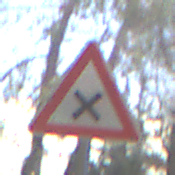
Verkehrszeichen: KreuzungOderEinmuendung
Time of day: MorningAfternoon
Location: Outdoor (Nature)
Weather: Clear
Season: Winter
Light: Natural